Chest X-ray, AP view. Patient: 55 years old, sex F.
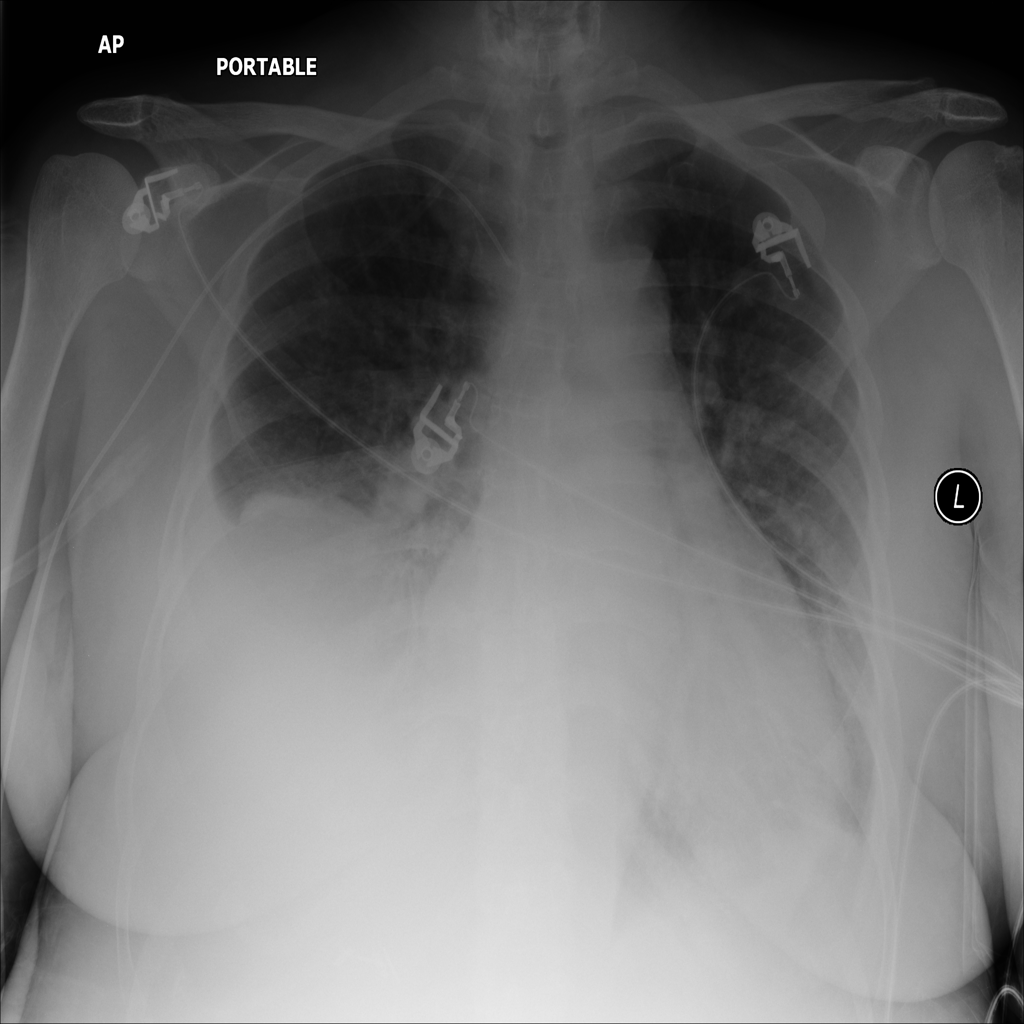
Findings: Effusion, Mass